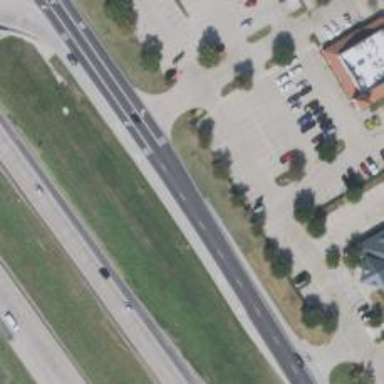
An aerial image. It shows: Tertiary road with asphalt surface.